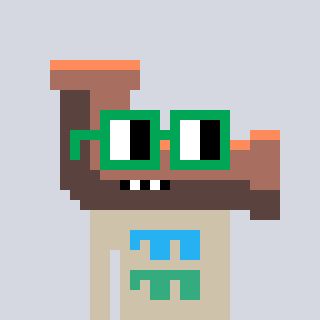
a pixel art character with square green glasses, a pipe-shaped head and a bege-colored body on a cool background